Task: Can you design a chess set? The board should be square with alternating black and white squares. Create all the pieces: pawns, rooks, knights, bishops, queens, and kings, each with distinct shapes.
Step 3411:
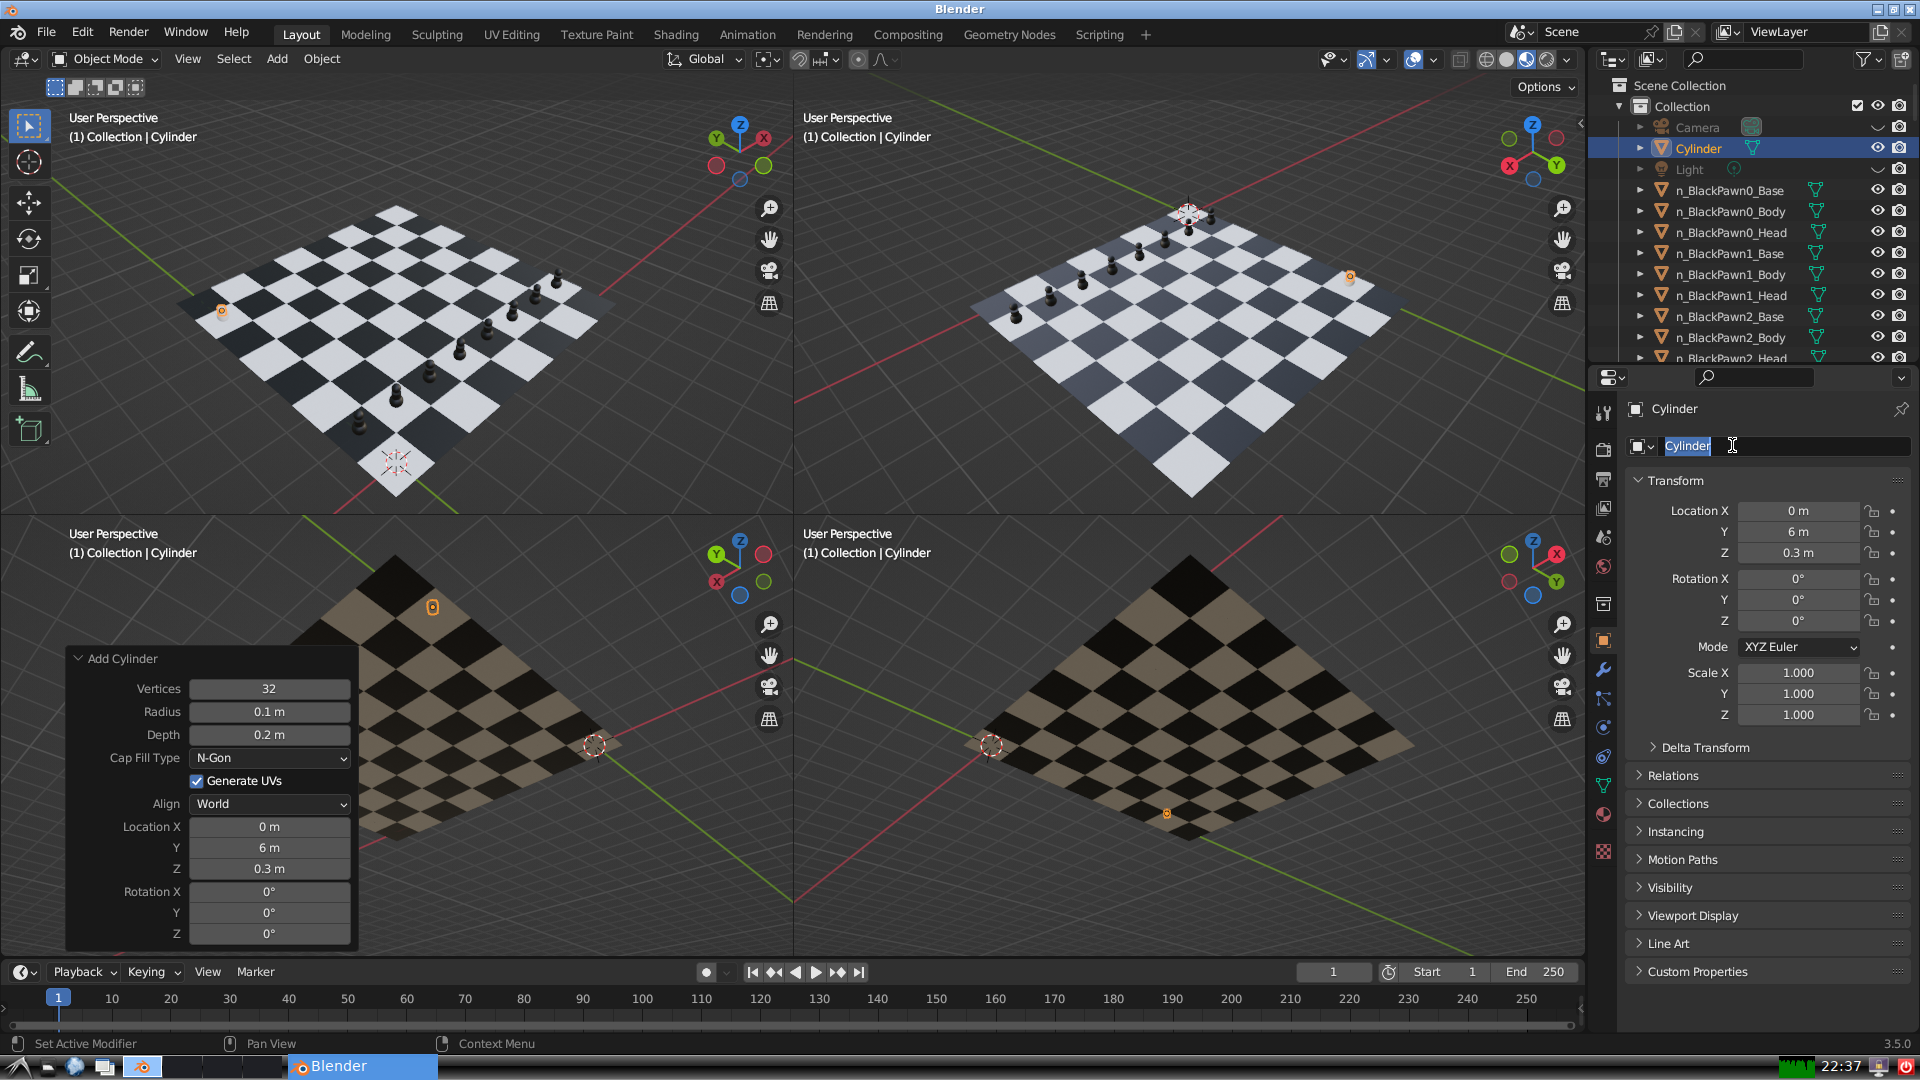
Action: input_text: n_WhitePawn0_Body